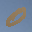
Label: 0